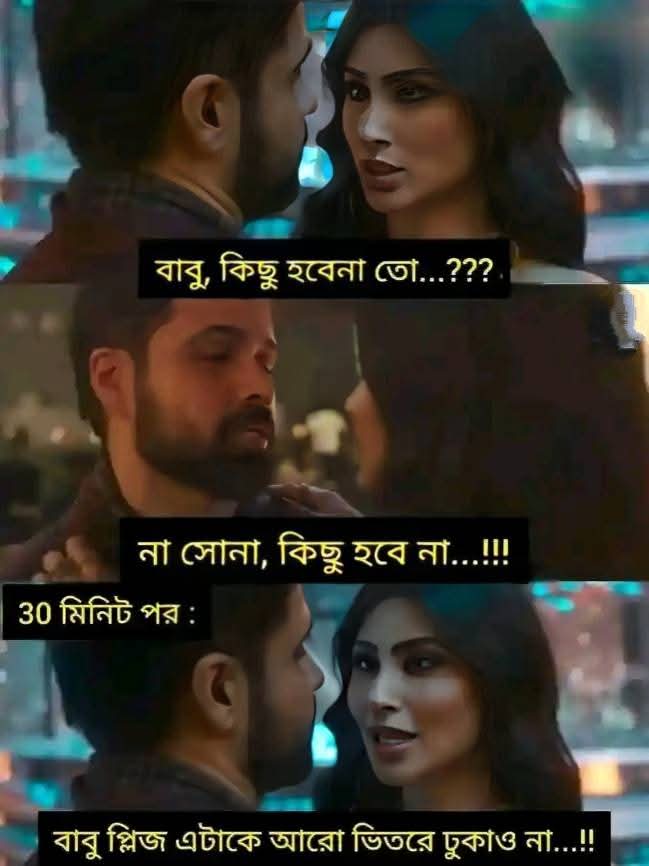
Text: বাবু, কিছু হবেনা তো...???
না সোনা, কিছু হবে না...!!!
30 মিনিট পর :
বাবু প্লিজ এটাকে আরো ভিতরে ঢুকাও না...!!
Label: Non Hate